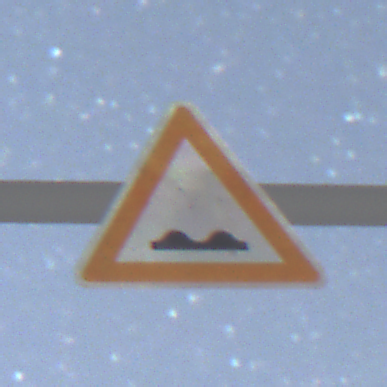
Verkehrszeichen: UnebeneFahrbahn
Umgebung: Outdoor, Nature
Tageszeit: Night
Wetter: Clear
Licht: Natural
Jahreszeit: NotSpecified
Kontrast: HighContrast